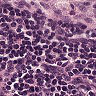
Metastatic tissue present: no